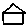
Label: house